Interaction volume radius: 5 \u00c5
Interaction volume height: 10 \u00c5
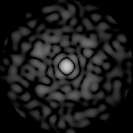
Disorder parameter: 0.8918